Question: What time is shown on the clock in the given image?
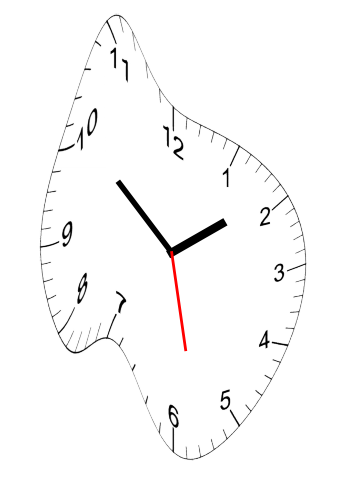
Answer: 01:51:28